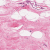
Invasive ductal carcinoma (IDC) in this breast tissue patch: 0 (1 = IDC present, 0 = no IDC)